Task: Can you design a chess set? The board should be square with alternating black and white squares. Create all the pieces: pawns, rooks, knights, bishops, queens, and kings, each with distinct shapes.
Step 2945:
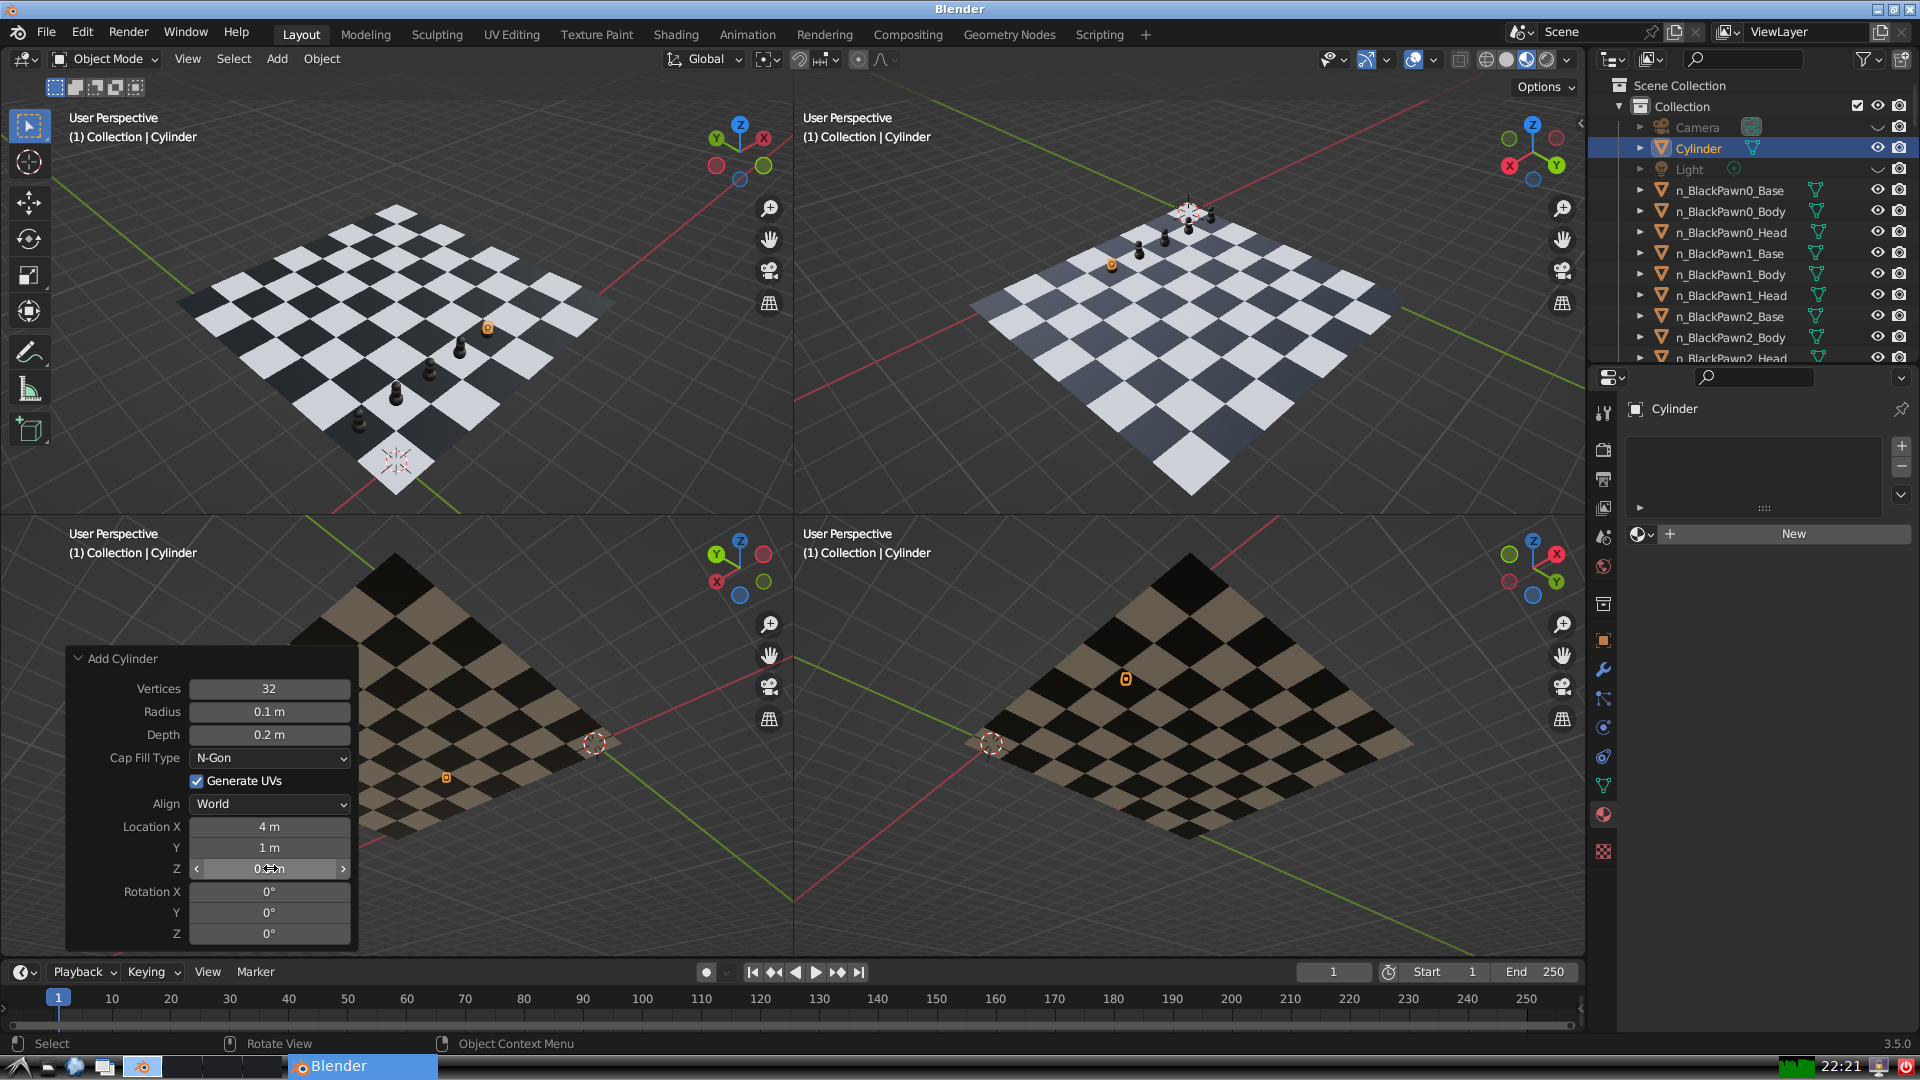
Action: {"mouse_move": [960, 540]}